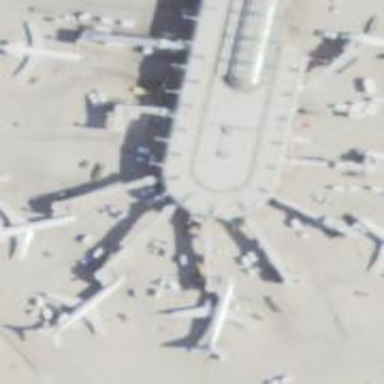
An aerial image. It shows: Airport gate.